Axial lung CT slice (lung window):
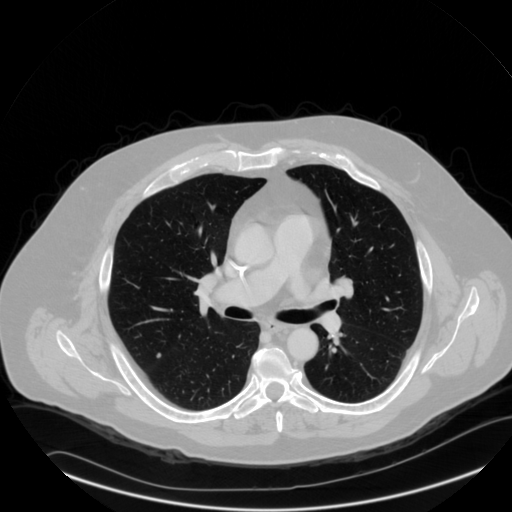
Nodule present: yes
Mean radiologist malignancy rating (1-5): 2.75